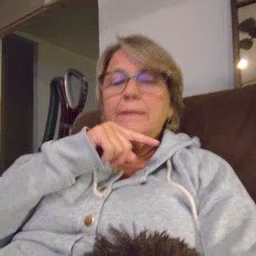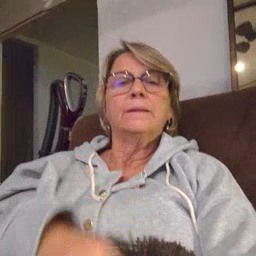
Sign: toothbrush